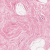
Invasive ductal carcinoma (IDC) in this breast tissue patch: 0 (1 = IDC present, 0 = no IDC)